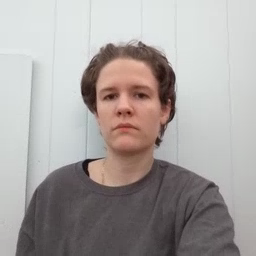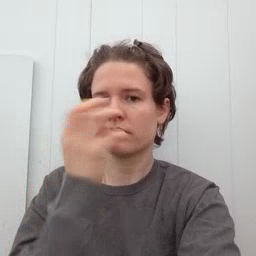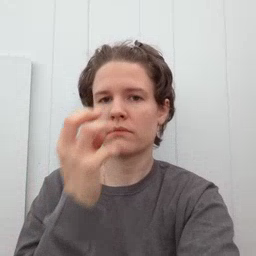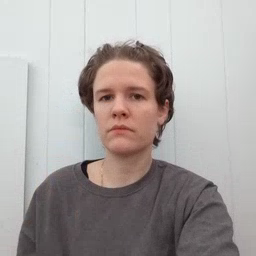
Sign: clown